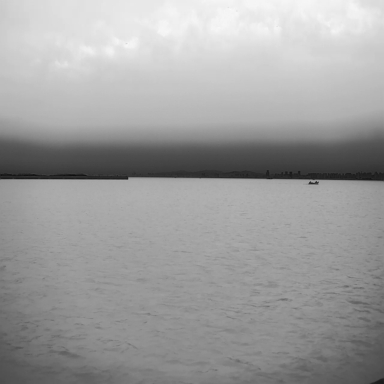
There are three bulk_carriers in the infrared image.